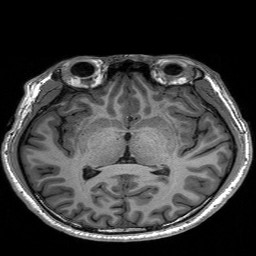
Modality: T1w
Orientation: coronal
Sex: male
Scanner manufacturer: siemens
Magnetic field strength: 3 T
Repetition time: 2.3 s
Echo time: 0.00197 s